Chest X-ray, PA view. Patient: 8 years old, sex M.
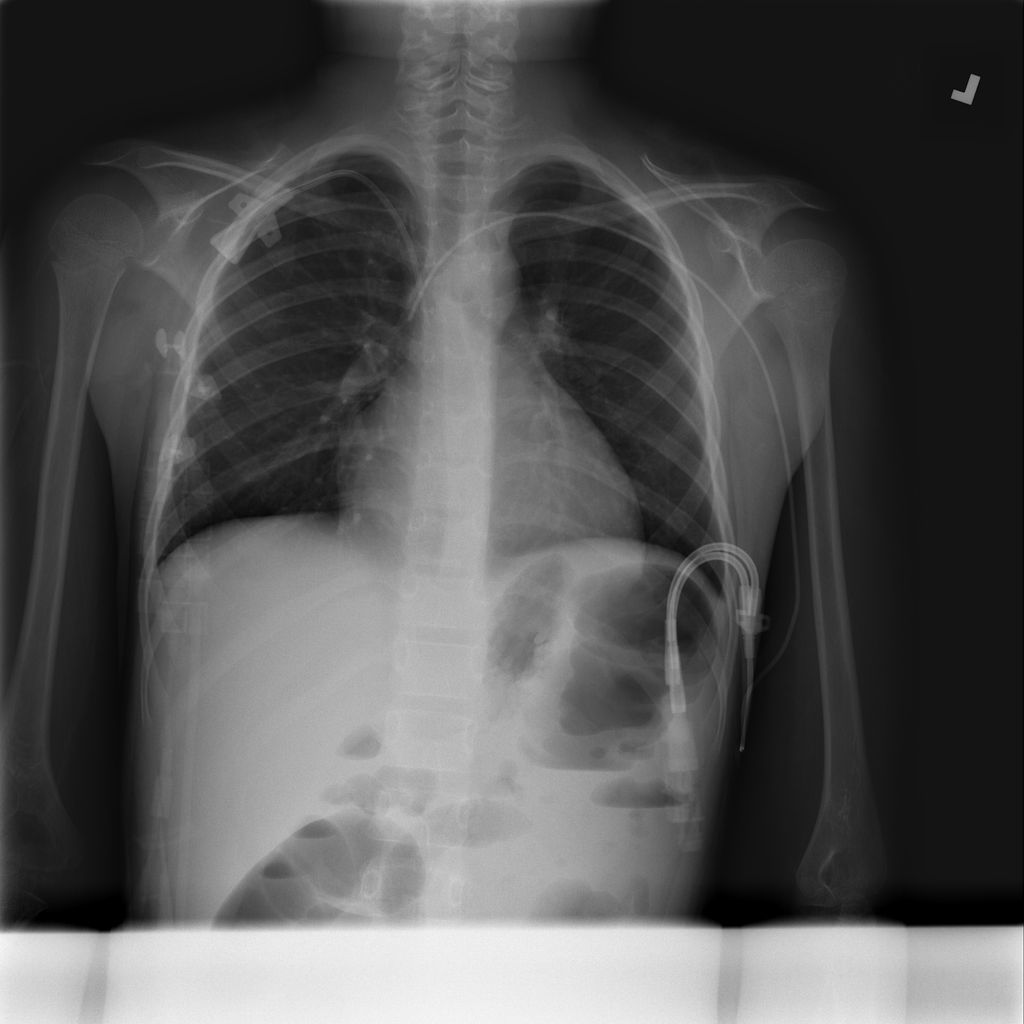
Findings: No Finding